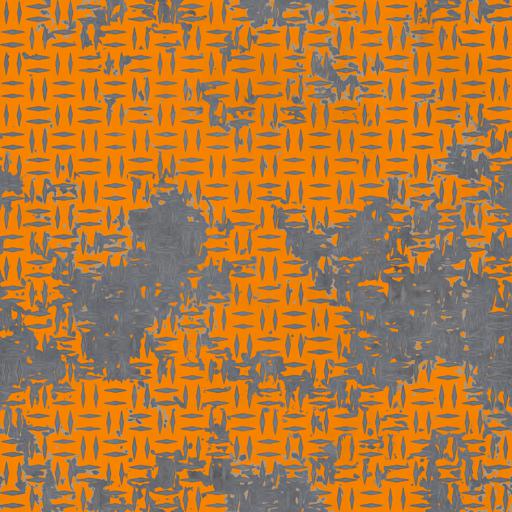
Tags: diamond plate floor industrial metal orange tread yellow